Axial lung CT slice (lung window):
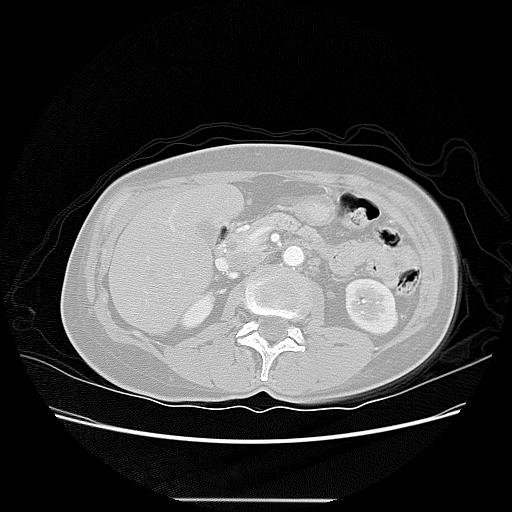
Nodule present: no